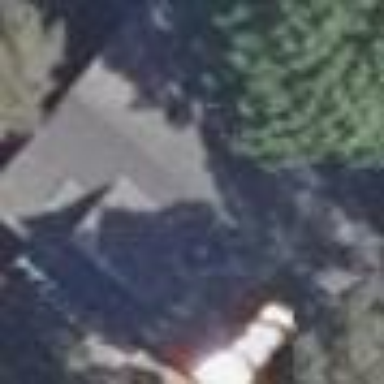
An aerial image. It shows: Detached building with gabled roof.